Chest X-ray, PA view. Patient: 36 years old, sex M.
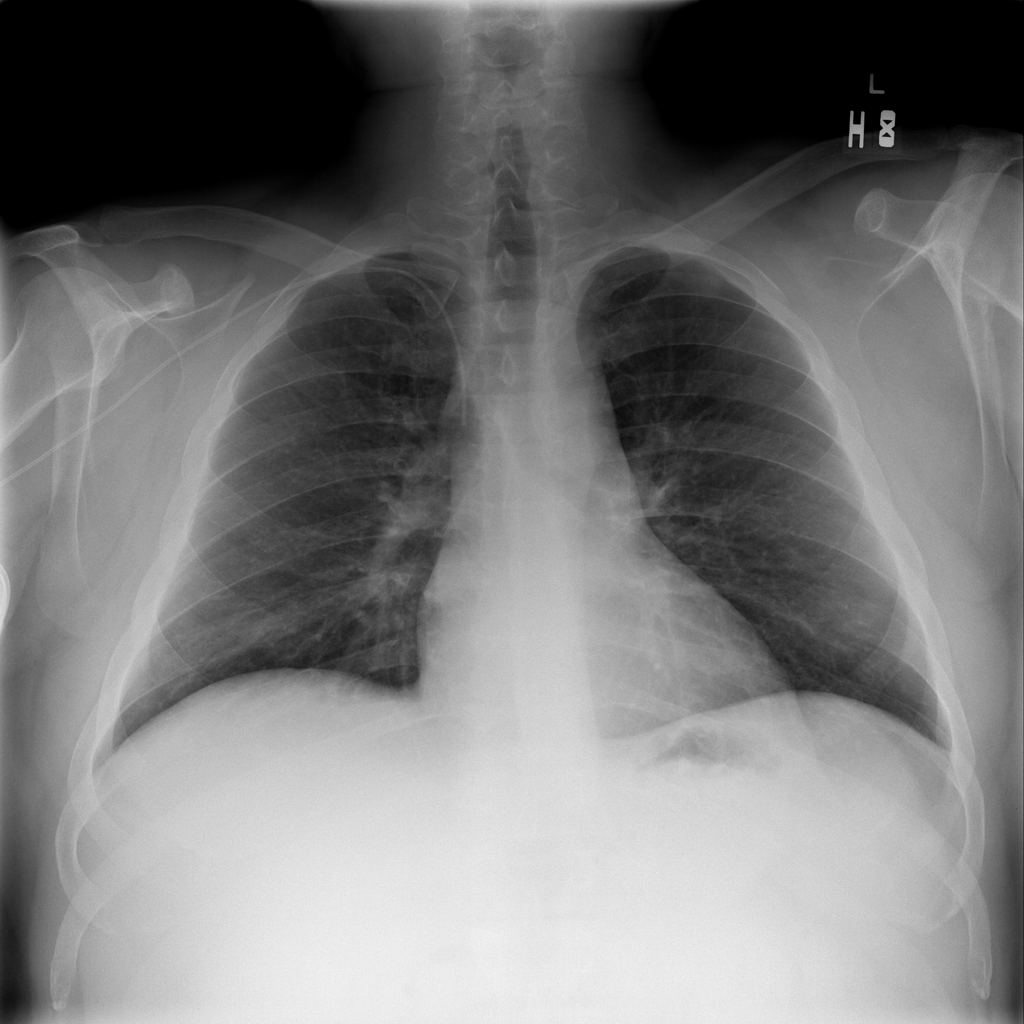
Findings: No Finding